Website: macys
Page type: billing-address
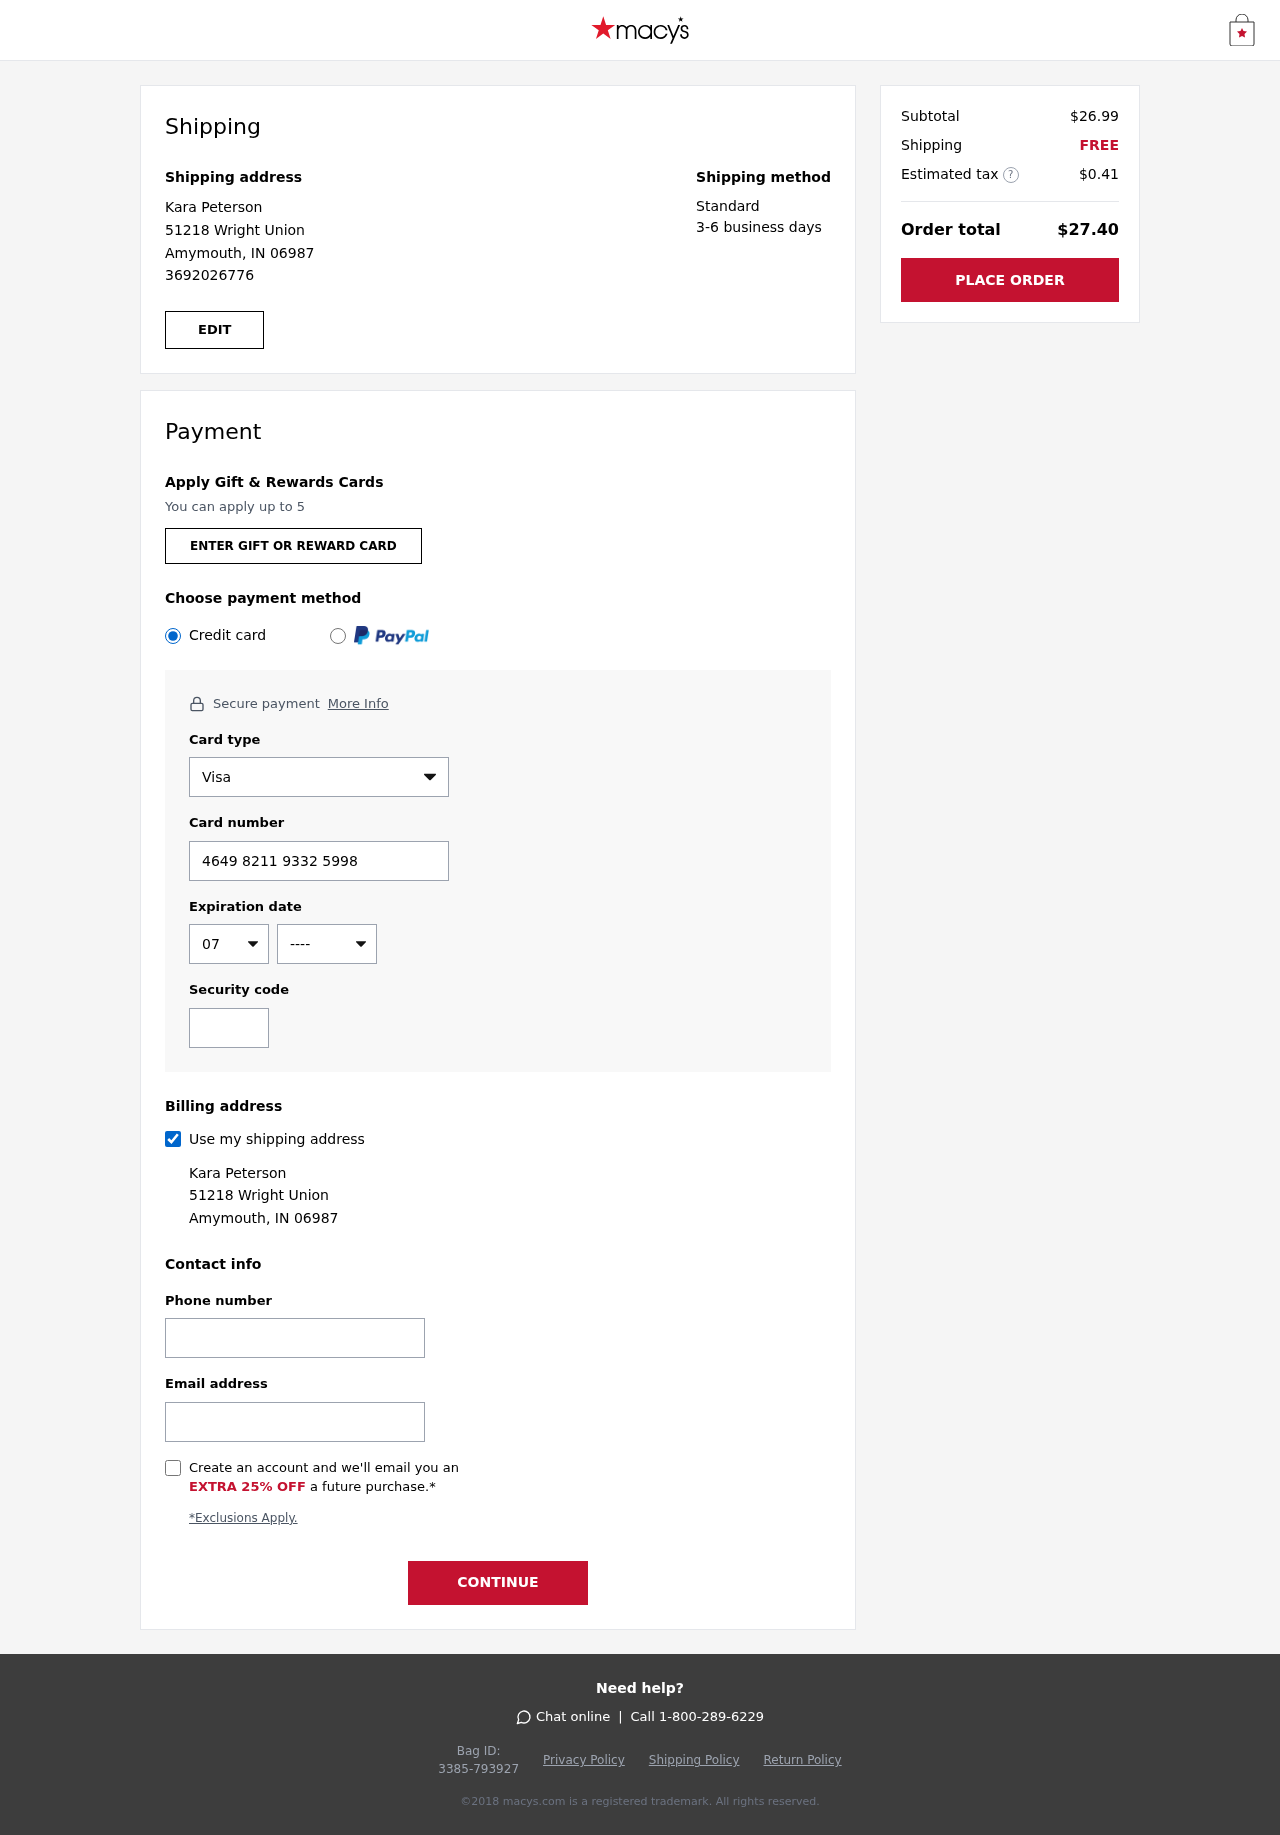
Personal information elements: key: PII_CARD_CVV
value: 614
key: PII_CARD_EXPIRY_MONTH
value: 07
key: PII_CARD_EXPIRY_YEAR
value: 28
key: PII_CARD_NUMBER
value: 4649 8211 9332 5998
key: PII_CARD_TYPE
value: Visa
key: PII_EMAIL
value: karapeterson@hotmail.com
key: PII_FULLNAME
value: Kara Peterson
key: PII_PHONE
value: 3692026776
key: PII_STREET
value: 51218 Wright Union
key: PII_CITY_STATE_ZIP
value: Amymouth, IN 06987
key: PII_FIRSTNAME
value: Kara
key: PII_LASTNAME
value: Peterson
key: PII_FULLNAME2
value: Kara Peterson
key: PII_FULLNAME3
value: Kara Peterson
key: PII_FIRSTNAME2
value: Kara
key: PII_FIRSTNAME3
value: Kara
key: PII_LASTNAME2
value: Peterson
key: PII_LASTNAME3
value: Peterson
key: PII_FIRSTNAME_DERIVED
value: Kara
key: PII_LASTNAME_DERIVED
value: Peterson
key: PII_FULLNAME_DERIVED
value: Kara Peterson
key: PII_NAME_FULL_DERIVED
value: Kara Peterson
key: PII_STREET2
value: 51218 Wright Union
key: PII_PHONE2
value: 3692026776
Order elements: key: ORDER_SUBTOTAL
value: $26.99
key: ORDER_SHIPPING_COST
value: FREE
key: ORDER_TAX
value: $0.41
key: ORDER_TOTAL
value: $27.40